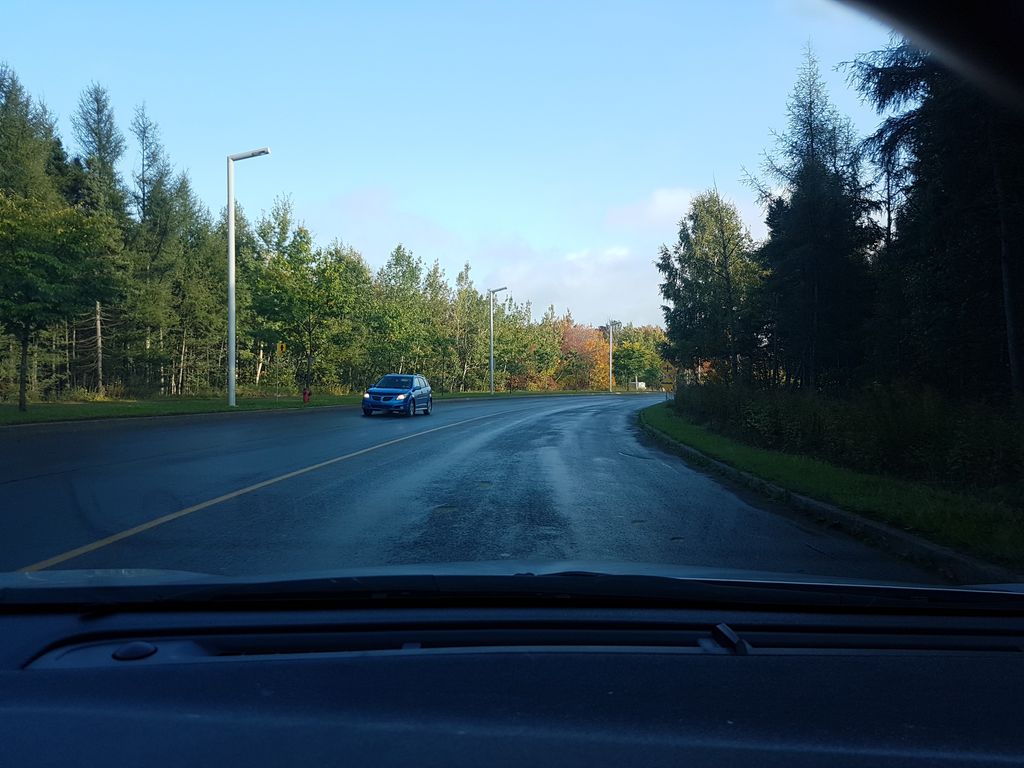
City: quebec_city